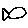
Label: fish